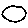
Label: circle